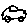
Label: car